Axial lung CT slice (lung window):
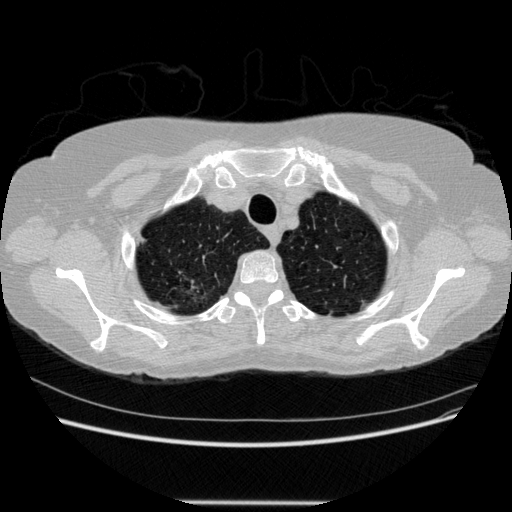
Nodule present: no